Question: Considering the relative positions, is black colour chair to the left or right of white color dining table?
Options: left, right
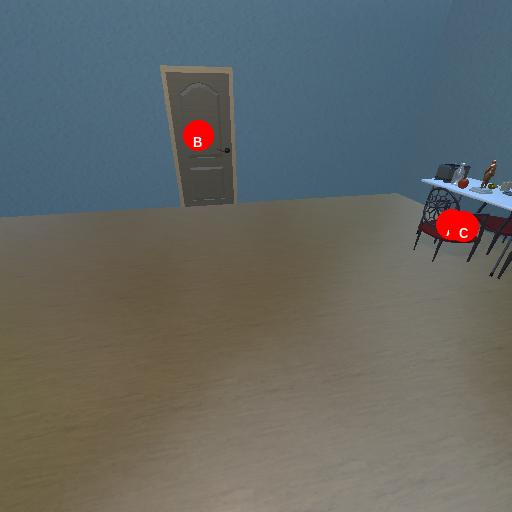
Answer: left